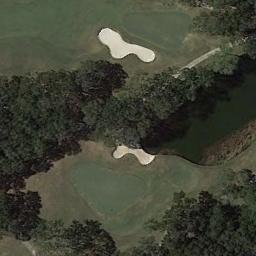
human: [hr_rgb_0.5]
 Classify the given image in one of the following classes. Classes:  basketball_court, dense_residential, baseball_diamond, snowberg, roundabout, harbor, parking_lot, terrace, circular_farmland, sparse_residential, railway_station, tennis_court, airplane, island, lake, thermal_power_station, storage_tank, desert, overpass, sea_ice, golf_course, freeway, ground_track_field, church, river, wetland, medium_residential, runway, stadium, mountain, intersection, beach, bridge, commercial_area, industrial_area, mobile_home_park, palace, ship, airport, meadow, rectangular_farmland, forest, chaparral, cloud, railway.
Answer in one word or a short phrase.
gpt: golf_course